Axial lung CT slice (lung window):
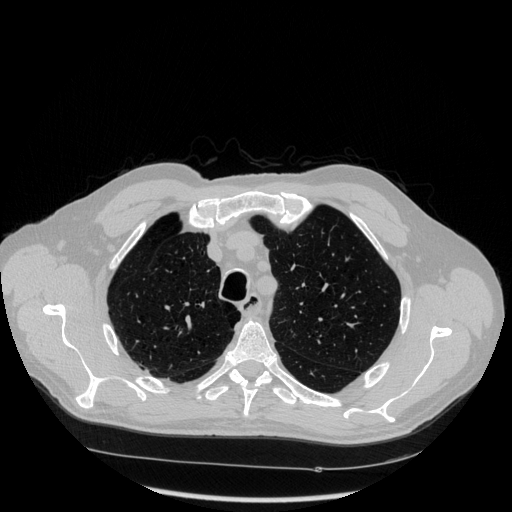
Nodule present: no